Question: Good Afternoon,
I'm trying to build a simple inventory system and i wish i could have a query able to select the last entry for each product (component ; ref) and also the one just before the last one for each product (to compare).
This is what i have so far :
My query so far is :
'''
SELECT u1.*
FROM $usertable u1
JOIN (
SELECT component, ref, MAX(date) date
FROM $usertable
GROUP BY component, ref
) u2
USING(component, ref, date) ORDER BY component ASC, ref ASC
'''
Can you please help me to figure out the solution ?
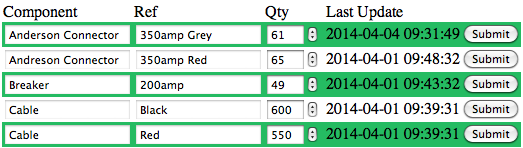
Answer: You can do so by using a subquery in where clause
'''
SELECT u1.*
FROM $usertable u1
WHERE (
SELECT COUNT(*)
FROM $usertable u2
WHERE u2.component= u1.component
AND u2.ref= u1.ref
AND u2.date>= u1.date
) <= 2
ORDER BY component ASC, ref ASC
'''